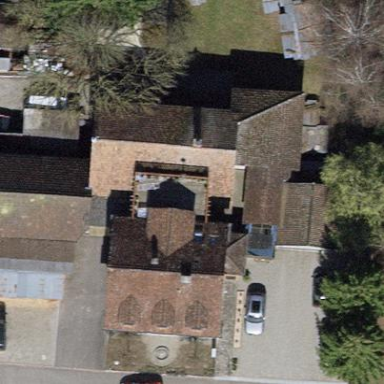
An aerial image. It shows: Building with tiled roof.